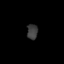
Tissue: skin
Cell type: Epithelial cells
Senescence score: 0.2366
Nuclear area (px): 157
Mean DAPI intensity: 60.866